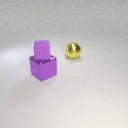
large purple metal cube in front of large yellow metal sphere